Question: The idea is to format UILabel as phone number (US Format) as the user touches each UIButton.
There is a keypad layout and as the user touches each numeric key, the label displays it and at formats the resulting string on the fly. I have written a piece of code which I am not very proud of. I hope someone could help me in doing this in much better way or different approach.

The image should give you a fair idea of how it looks like. Now, getting to the logic:
In the code below, keyOne is the IBAction to append the numbers to UILabel, keyBack is the one to delete it.
So this is how it works for entering a phone number:
If I enter <PHONE>:
'''
after 1,2,3 the label is modified as 123- and gets assigned to string
Now string will be 123- and I continue touching <PHONE>
after <PHONE>, when I touch 8, label is modified as (123)456-78 and gets assigned to string
Now string will be <PHONE>
If I wish, I could continue entering more numbers.
As per requirement, the number should lose its formatting.
i.e. After <PHONE> if I press 1, it should become <PHONE>
'''
Now, the trick is to undo the steps in exact same way. Here is the pickle.
If I entered only <PHONE>, _phoneNumber.text would be <PHONE> and pressing back three times should result in <PHONE>. Then pressing back four times should result in 123
However, if I entered <PHONE>, _phoneNumber.text would go to <PHONE>, then lose formatting to become <PHONE> and when I press back once, it should become <PHONE> and so on.
If you whip up a new project of type single view application and paste the stuff below, (of course after creating buttons and connecting 0-9 with keyOne, back with keyBack) you would see that it works fine. But as I mentioned above, I have written a piece of code which I am not very proud of. I feel there should be a simpler way to do this.
ViewController.h
'''
@interface ViewController : UIViewController
@property (weak, nonatomic) IBOutlet UILabel *lengthParam;
@property (weak, nonatomic) IBOutlet UILabel *phoneNumber;
- (IBAction)keyOne:(id)sender;
- (IBAction)keyBack:(id)sender;
- (IBAction)clearAll:(id)sender;
@end
'''
ViewController.m
'''
#import "ViewController.h"
@interface ViewController () {
BOOL isReformatted;
}
@end
@implementation ViewController
- (void)viewDidLoad {
[super viewDidLoad];
}
- (void)didReceiveMemoryWarning {
[super didReceiveMemoryWarning];
}
- (IBAction)keyOne:(id)sender {
UIButton *btn = (UIButton *)sender;
NSString *str = [NSString stringWithString:self.phoneNumber.text];
str = [str stringByAppendingString:btn.titleLabel.text];
self.phoneNumber.text = str;
if(str.length==4) self.phoneNumber.text = [self insertMinus:str]; //before the 4th number, insert '-' as a first step
if(str.length==9) self.phoneNumber.text = [self insertParenthesis:str]; //remove - before the 4th number, encapsulate first 3 numbers inside () and add - at end of current number
if(str.length>13) self.phoneNumber.text = [self plainFormat:str]; //if user enter more than 10 numbers, remove formatting
self.lengthParam.text = [NSString stringWithFormat:@"%d",self.phoneNumber.text.length];
}
- (IBAction)keyBack:(id)sender {
NSString *str = [NSString stringWithString:self.phoneNumber.text];
NSString *newStr = nil;
if(str.length>0) { //check for empty string
if(str.length>11 && isReformatted==NO) newStr = [str substringToIndex:str.length-1]; //string.length > 10 which means plainFormat was called earlier and reFormat isn't called yet
else if(str.length==11 && isReformatted == NO) { //string length is now 11
if([str characterAtIndex:0]!='(') newStr = [self reFormat:str]; //if entered string is <PHONE>, it is not reFormatted. remove last 1 and reFormat it as <PHONE>
else newStr = [self removeParenthesis:str]; //entered string itself is (123)456-78 so transform it as <PHONE>
} else { //we are dealing with a reformatted string of length 11 now.
newStr = [str substringToIndex:str.length-1]; //String is (123)456-78, remove 8 and apply one of the below rules
if(newStr.length==10) { //transform (123)456-7 as <PHONE>
newStr = [str substringToIndex:str.length-1];
newStr = [self removeParenthesis:str];
}
if(newStr.length==4&&[newStr characterAtIndex:3]=='-') newStr = [self removeMinus:str]; //transform 123-4 to 123
}
self.phoneNumber.text = newStr;
self.lengthParam.text = [NSString stringWithFormat:@"%d",self.phoneNumber.text.length];
}
}
- (IBAction)clearAll:(id)sender {
self.phoneNumber.text = @"";
self.lengthParam.text = [NSString stringWithFormat:@"%d",self.phoneNumber.text.length];
}
- (NSString *)insertMinus:(NSString *)str {
return [NSString stringWithFormat:@"%@-%@",[str substringToIndex:3],[str substringFromIndex:3]];
}
- (NSString *)insertParenthesis:(NSString *)str {
NSString *c1 = [NSString stringWithFormat:@"(%@)",[str substringToIndex:3]];
NSString *c2 = [NSString stringWithFormat:@"%@-%@",[str substringWithRange:NSMakeRange(4, 3)],[str substringFromIndex:7]];
return [NSString stringWithFormat:@"%@%@",c1,c2];
}
- (NSString *)plainFormat:(NSString *)str {
isReformatted = NO;
str = [str stringByReplacingOccurrencesOfString:@"(" withString:@""];
str = [str stringByReplacingOccurrencesOfString:@")" withString:@""];
str = [str stringByReplacingOccurrencesOfString:@"-" withString:@""];
str = [str stringByReplacingOccurrencesOfString:@" " withString:@""];
return str;
}
- (NSString *)reFormat:(NSString *)str {
isReformatted = YES;
NSString *c1 = [NSString stringWithFormat:@"(%@)",[str substringToIndex:3]];
NSString *c2 = [NSString stringWithFormat:@"%@-%@",[str substringWithRange:NSMakeRange(3, 3)],[str substringWithRange:NSMakeRange(6, 4)]];
return [NSString stringWithFormat:@"%@%@",c1,c2];
}
- (NSString *)removeParenthesis:(NSString *)str {
str = [self plainFormat:str];
NSString *newStr = [NSString stringWithFormat:@"%@-%@",[str substringToIndex:3],[str substringWithRange:NSMakeRange(3, 4)]];
return newStr;
}
- (NSString *)removeMinus:(NSString *)str {
str = [self plainFormat:str];
NSString *newStr = [NSString stringWithFormat:@"%@",[str substringToIndex:3]];
return newStr;
}
@end
'''
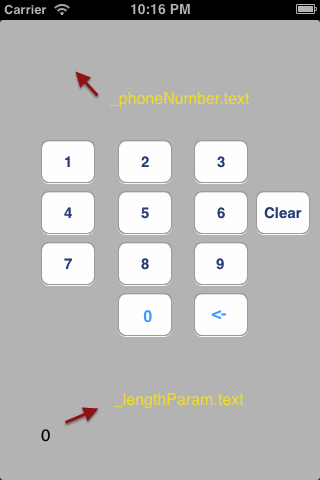
Answer: If you are eager to go down the road of rolling your own phone number formatter, I would consider doing the follow:
1. Store the user input without formatting in a string.
2. After each key press, reformat the display string.
Something like:
'''
@property (nonatomic, copy) NSMutableString *backingString;
@property (weak, nonatomic) IBOutlet UILabel *phoneNumber;
- (void)viewWillAppear:(BOOL)animated
{
[super viewWillAppear:animated];
backingString = [NSMutableString string];
}
- (IBAction)keyOne:(id)sender
{
UIButton *btn = (UIButton *)sender;
[self.backingString appendString:btn.titleLabel.text];
[self formatBackingString];
}
- (IBAction)keyBack:(id)sender
{
[self.backingString deleteCharactersInRange:(NSRange){self.backingString.length - 1,1}];
[self formatBackingString];
}
- (void)formatBackingString
{
// Do your phone formatting here
NSMutableString *formattedString = [NSMutableString string];
NSInteger length = self.backingString.length;
if (length < 3)
{
[formattedString appendString:self.backingString];
}
else if (length == 3)
{
[formattedString appendFormat:@"%@-", self.backingString];
}
else if (length < 8)
{
// etc...
}
self.phoneNumber.text = formattedString;
}
'''
You could also look at <URL>.